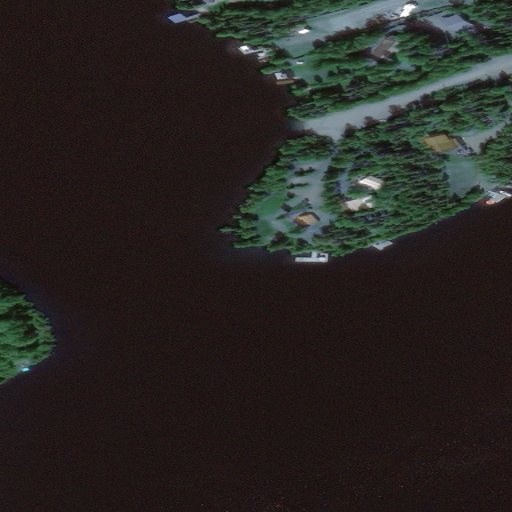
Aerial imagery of island in Alaska named Waldron Island containing only unknown